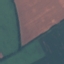
Label: AnnualCrop